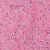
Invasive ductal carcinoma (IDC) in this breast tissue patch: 0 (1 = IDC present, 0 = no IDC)